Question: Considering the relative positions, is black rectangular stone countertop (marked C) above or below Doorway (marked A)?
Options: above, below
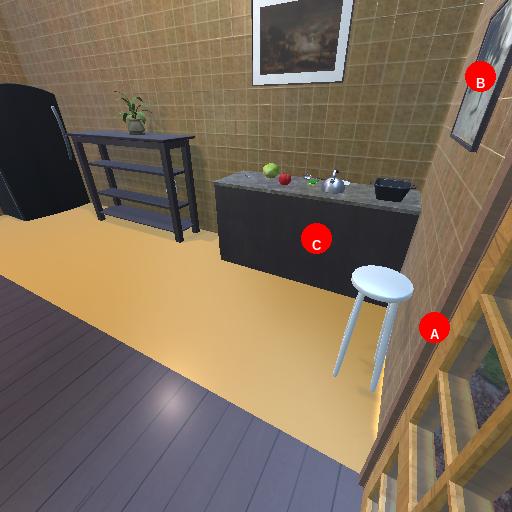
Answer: above